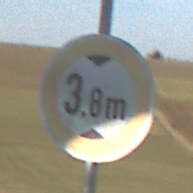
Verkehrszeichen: TatsaechlicheHoehe
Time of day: MorningAfternoon
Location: Outdoor (Nature)
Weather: Clear
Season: Winter
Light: Natural